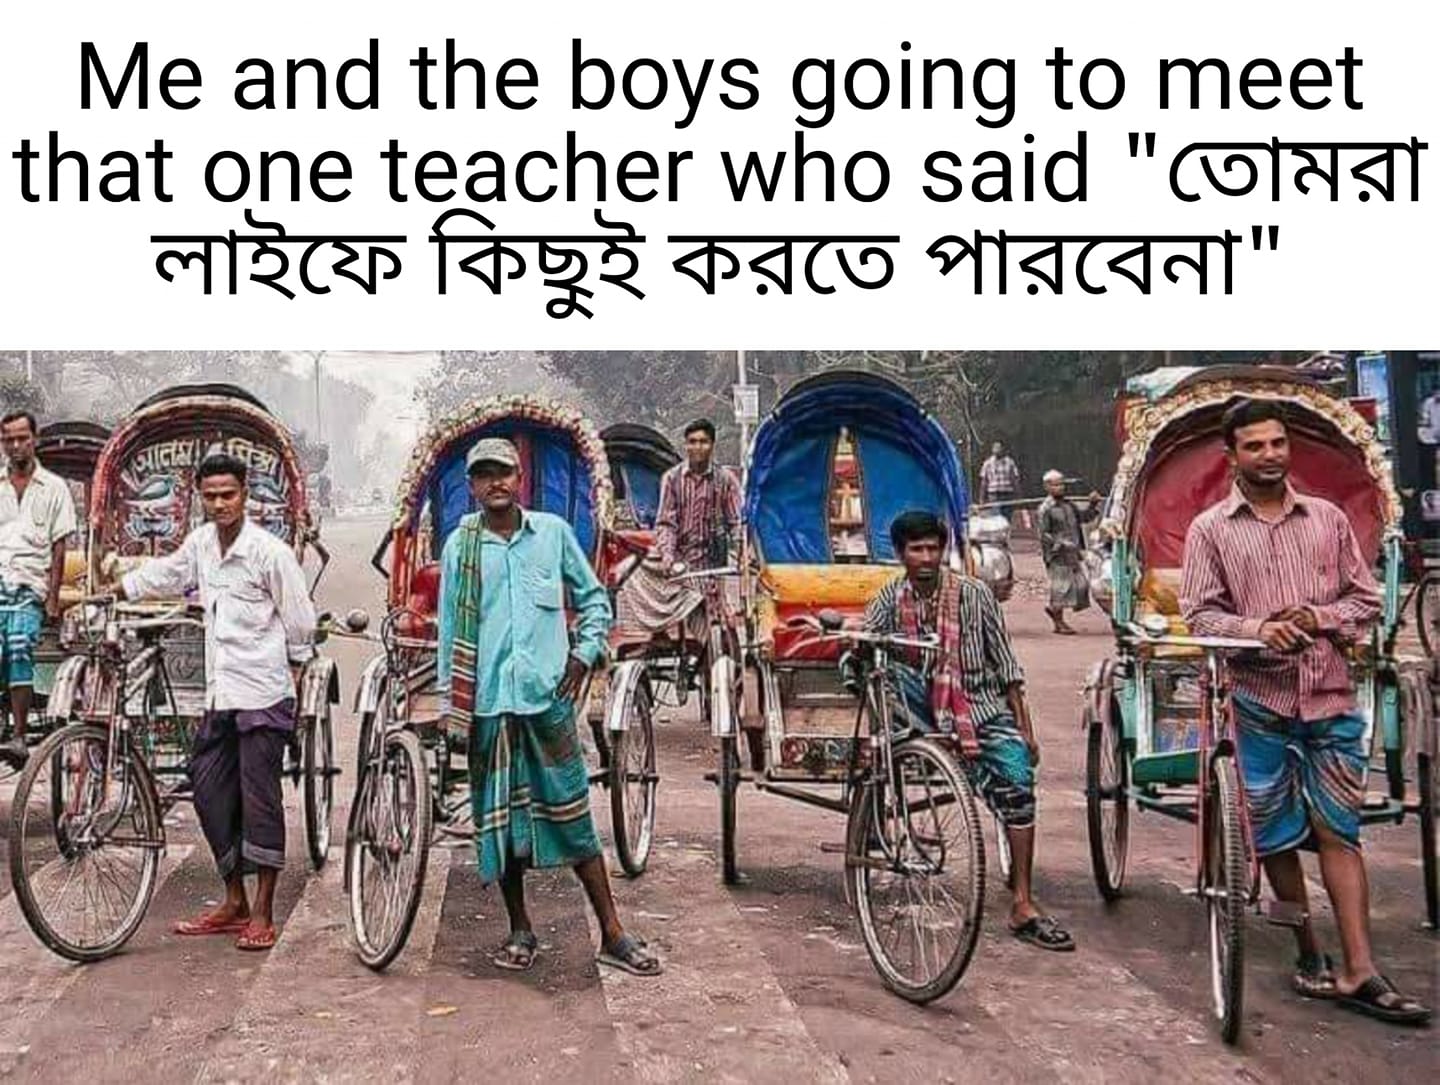
Caption: Me and the boys going to meet that one teacher who said   " তোমরা লাইফে কিছুই করতে পারবেনা "
Label: non-hate